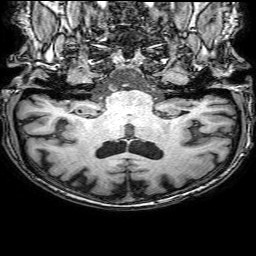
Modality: T1w
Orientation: sagittal
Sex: male
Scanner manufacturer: philips
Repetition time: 0.008151 s
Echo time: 0.00373 s